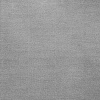
Atmospheric dust classification: dusty